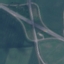
Label: Highway